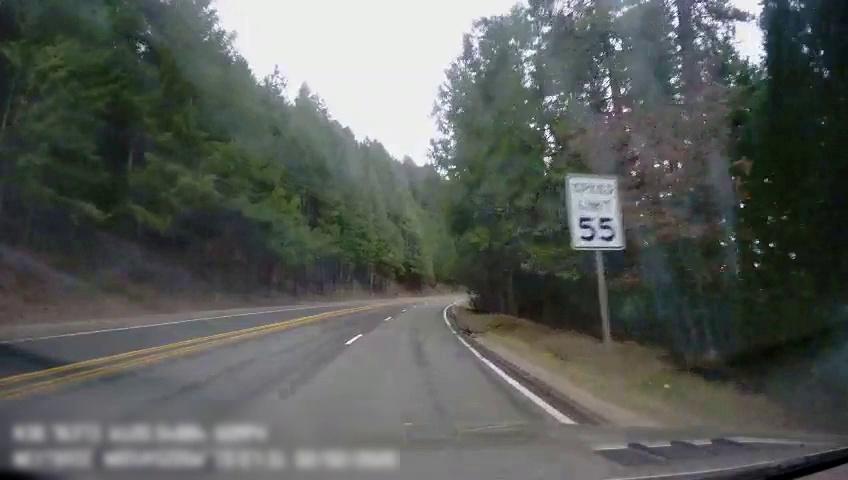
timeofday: Day
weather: Cloudy
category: Drivable Space
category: Lanes | Opposite Lane
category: Lanes | Opposite Lane
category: Lanes | Alternate Lane
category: Lanes | Current Lane
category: Lanes | Current Lane
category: Traffic | Signs